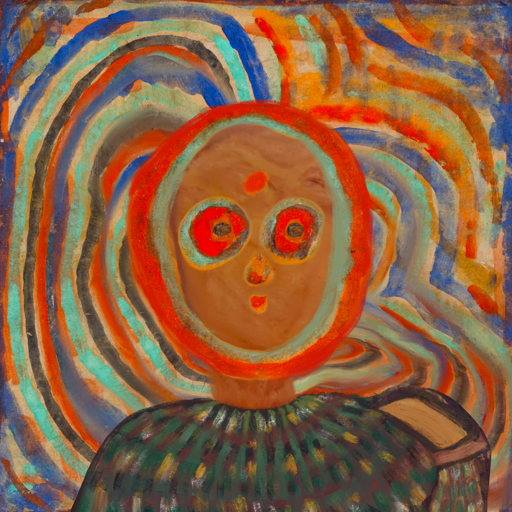
Background: Sisters, Head And Neck Front: Pious_Lady, Face Front: Sisters, Bust: After_Raid, Hair Front: Sisters, Head Accessory: Blank, Second Necklace: Blank, Necklace: Blank, Baby: Blank